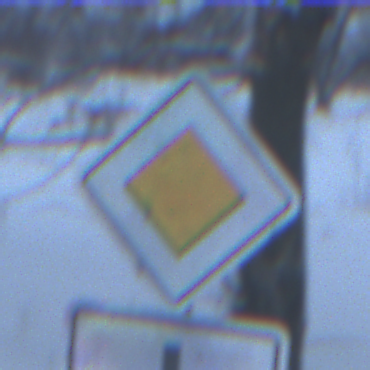
Verkehrszeichen: Vorfahrtsstrasse
Zusatzzeichen unten: VerlaufVorfahrtsstrasse3
Umgebung: Outdoor, Nature
Tageszeit: Midday
Wetter: Overcast
Licht: Natural
Jahreszeit: Winter
Kontrast: LowContrast